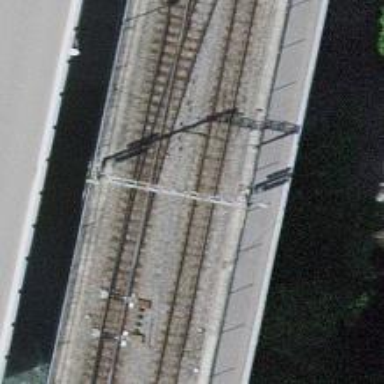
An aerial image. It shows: Narrow-gauge railway bridge with electrified contact lines and one track.